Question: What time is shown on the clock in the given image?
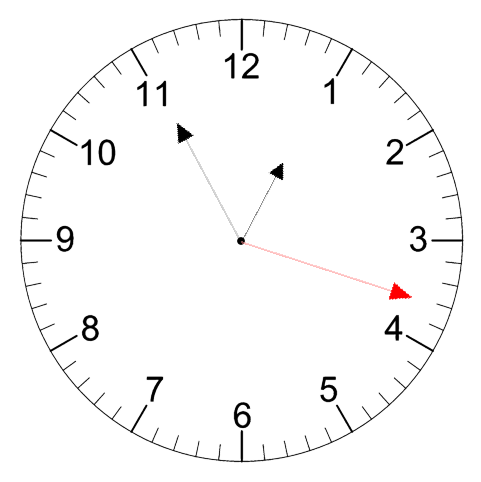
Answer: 12:55:18